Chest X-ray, PA view. Patient: 30 years old, sex F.
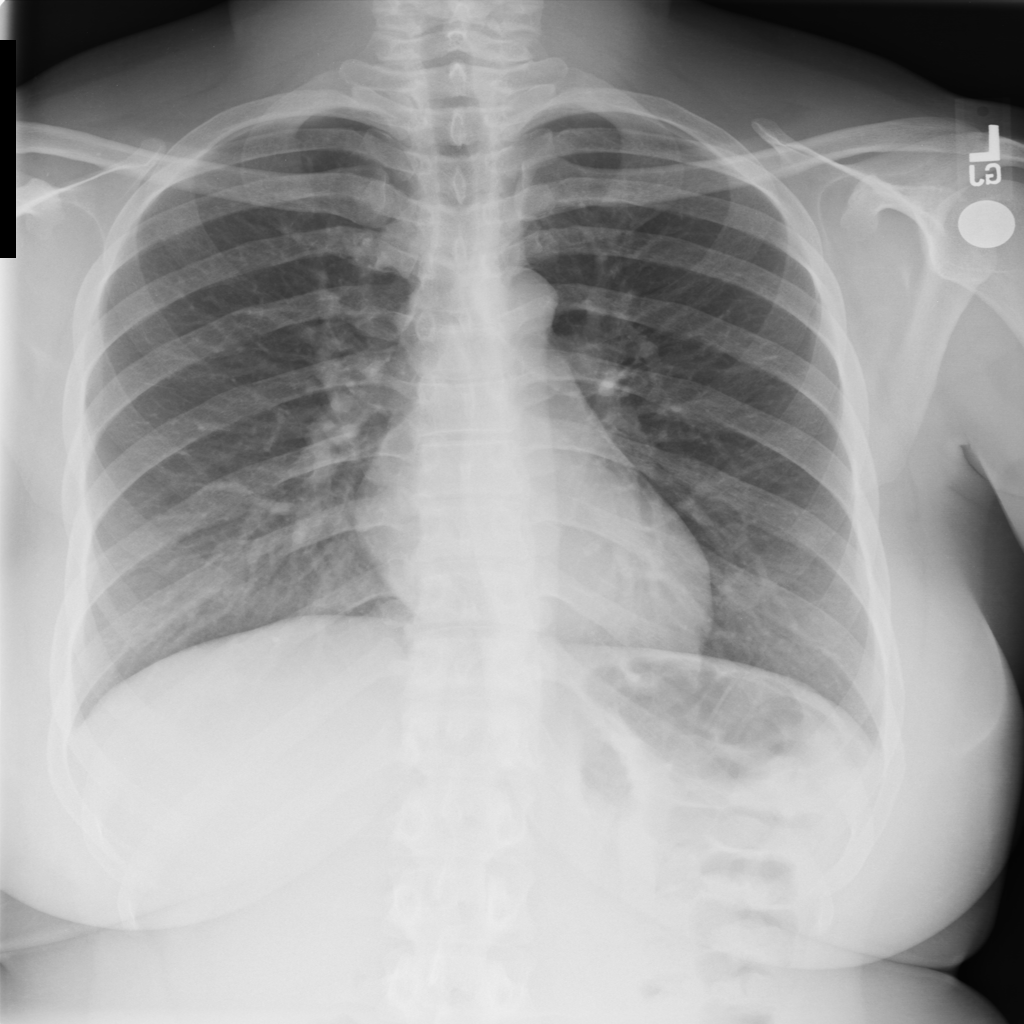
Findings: No Finding